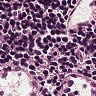
Metastatic tissue present: no